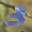
Label: 3